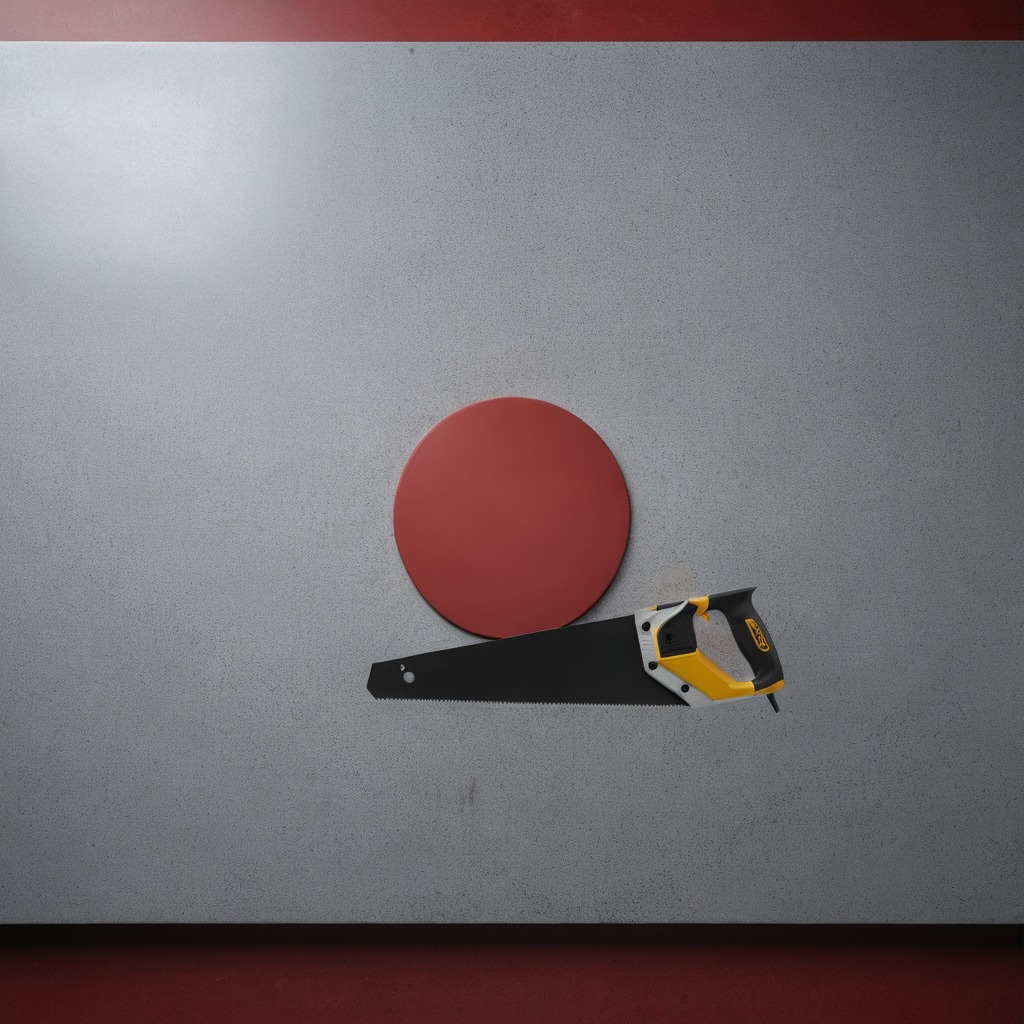
A metal saw lies on the clean granite tabletop.